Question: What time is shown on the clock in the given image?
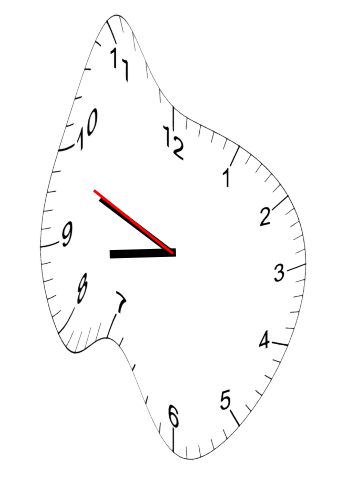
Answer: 08:48:49